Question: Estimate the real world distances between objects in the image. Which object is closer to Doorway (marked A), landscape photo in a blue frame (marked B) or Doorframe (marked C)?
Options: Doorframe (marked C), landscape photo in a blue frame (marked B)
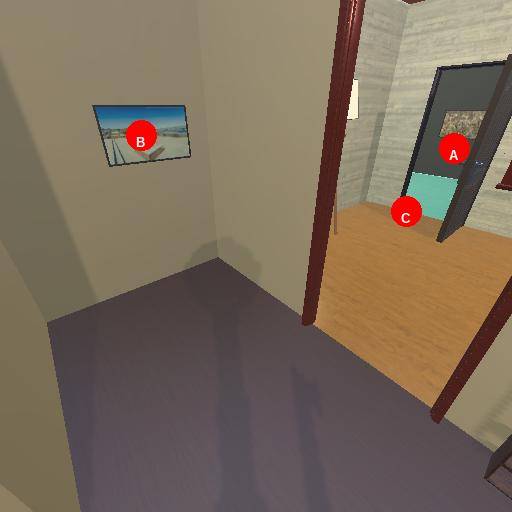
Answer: Doorframe (marked C)